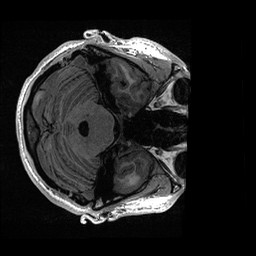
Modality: T1w
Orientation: axial
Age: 18
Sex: male
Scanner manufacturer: ge
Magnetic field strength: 3 T
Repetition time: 0.006952 s
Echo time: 0.00292 s